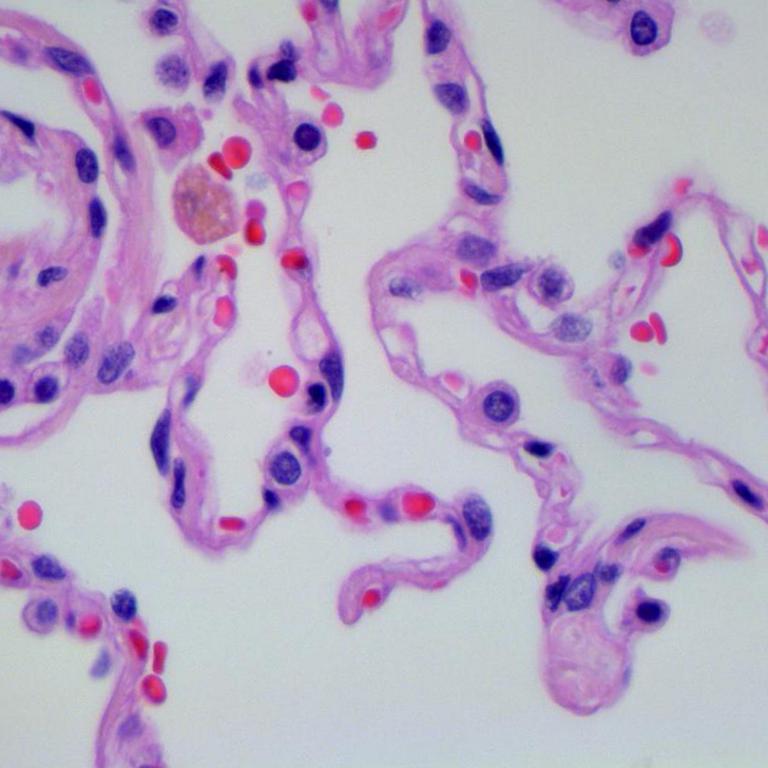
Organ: lung
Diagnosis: benign